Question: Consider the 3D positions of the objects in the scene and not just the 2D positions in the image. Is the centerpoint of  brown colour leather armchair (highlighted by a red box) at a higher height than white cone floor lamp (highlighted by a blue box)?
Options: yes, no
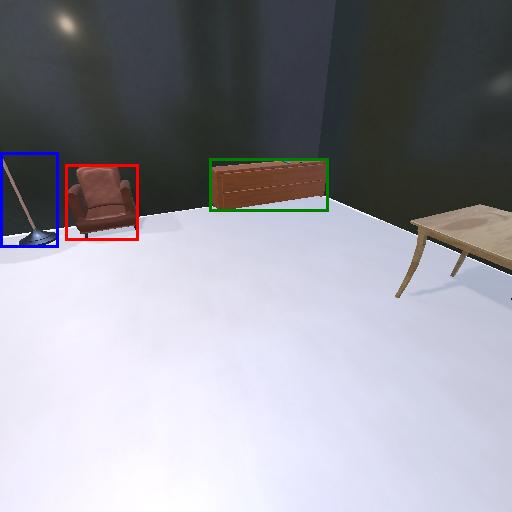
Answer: yes